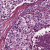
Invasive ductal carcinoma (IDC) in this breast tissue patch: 0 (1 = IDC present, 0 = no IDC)